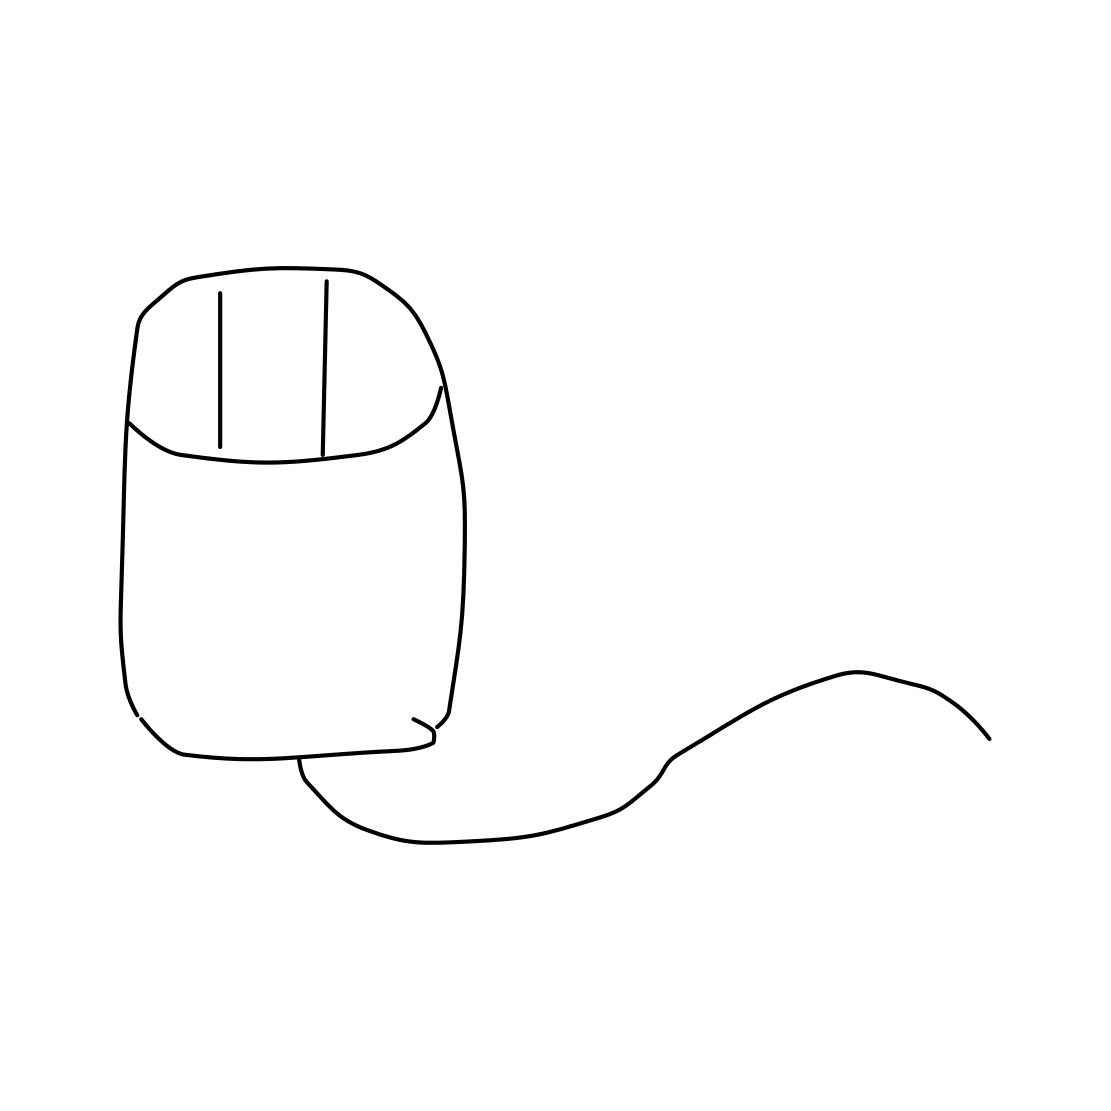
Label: computer-mouse